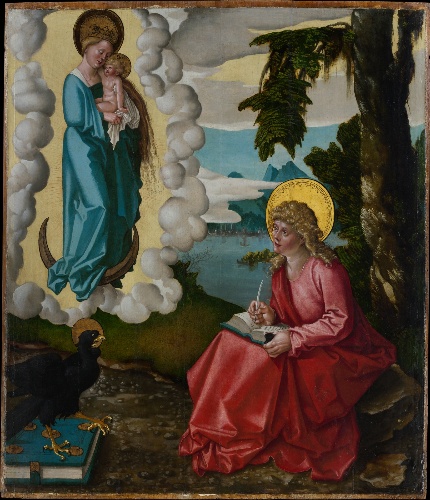
Title: Saint John on Patmos
Artist: Hans Baldung (called Hans Baldung Grien)
Artist bio: German, Schwäbisch Gmünd (?) 1484/85–1545 Strasbourg
Date: ca. 1511
Object type: Painting
Classification: Paintings
Medium: Oil, gold, and white metal on spruce
Dimensions: Overall 35 1/4 x 30 1/4 in. (89.5 x 76.8 cm); painted surface 34 3/8 x 29 3/4 in. (87.3 x 75.6 cm)
Department: European Paintings
Credit line: Purchase, Rogers and Fletcher Funds; The Vincent Astor Foundation, The Dillon Fund, The Charles Engelhard Foundation, Lawrence A. Fleischman, Mrs. Henry J. Heinz II, The Willard T. C. Johnson Foundation Inc., Reliance Group Holdings Inc., Baron H. H. Thyssen-Bornemisza, and Mr. and Mrs. Charles Wrightsman Gifts; Joseph Pulitzer Bequest; special funds; and other gifts and bequests, by exchange, 1983
Accession year: 1983
Repository: Metropolitan Museum of Art, New York, NY
Tags: Eagles|Madonna and Child|Saint John the Evangelist|Saints|Writing